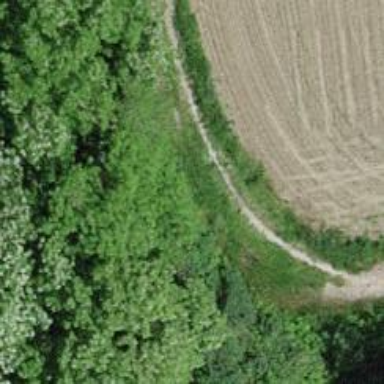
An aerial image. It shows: Unpaved path.